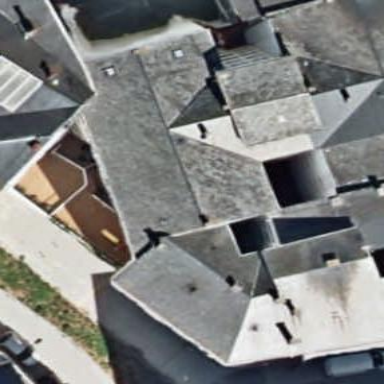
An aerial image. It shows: Residential building.